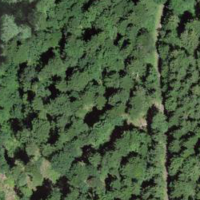
EUNIS habitat code: 43
Species observed at this site:
Cardamine heptaphylla